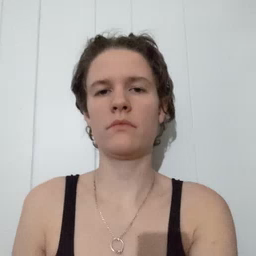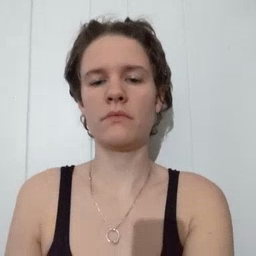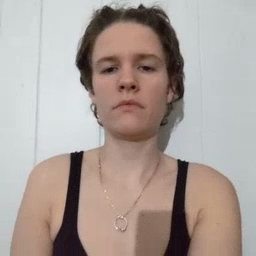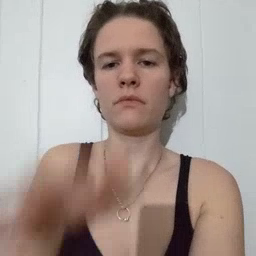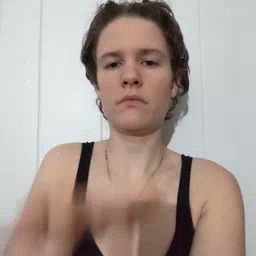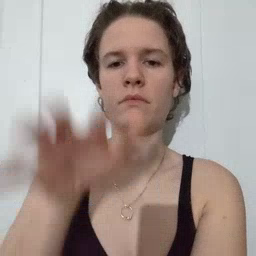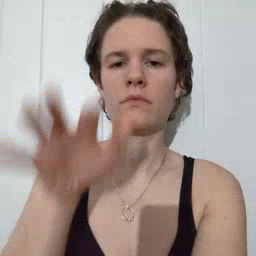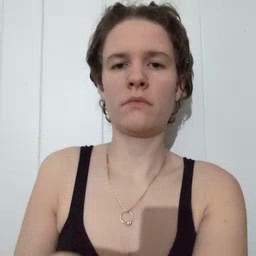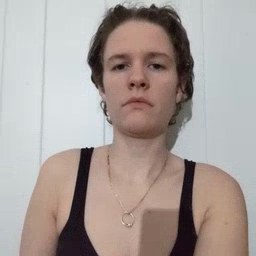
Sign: alligator